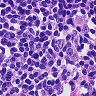
Metastatic tissue present: no